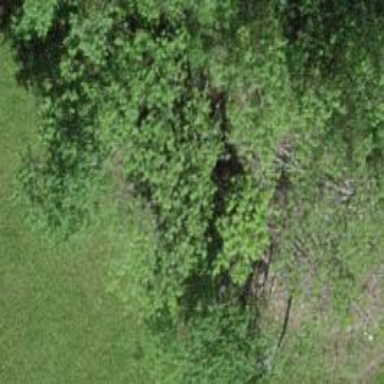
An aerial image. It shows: Forest area.